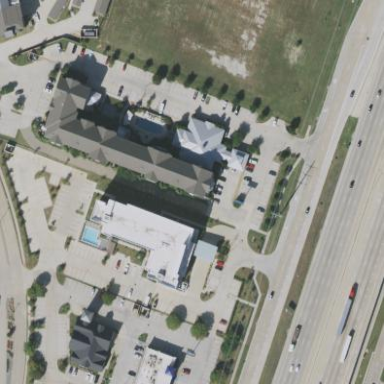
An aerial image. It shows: Hotel building with hipped roof shape.